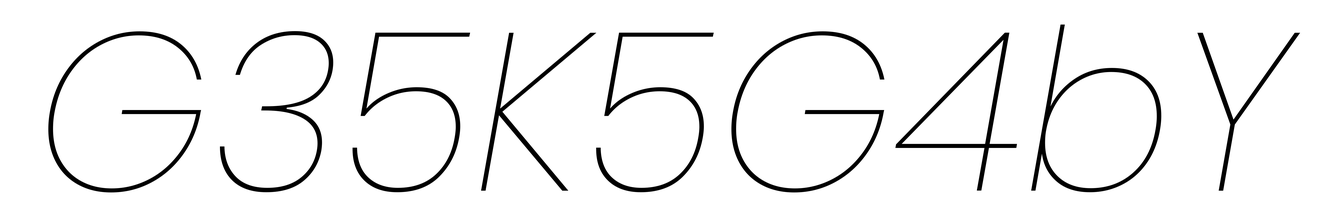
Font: Poppins-ThinItalic